Question: I have a listview where each item has 2 images, one on the right and the other on the left. Between them there is a textview that is filled from data. If text is long then it can continue down but there is a lot of free space just as you can see in the image. I want to use this space also to display text. I have been looking around the web and I have seen things like this <URL> but this is useless. I don't want to lose the control of the images because I need their click method. What is the best way to do it? I have thought that maybe I can put a textview between images and an other down and when the first is filled continue in the second one but how can I know how many letters can keep the first textview?
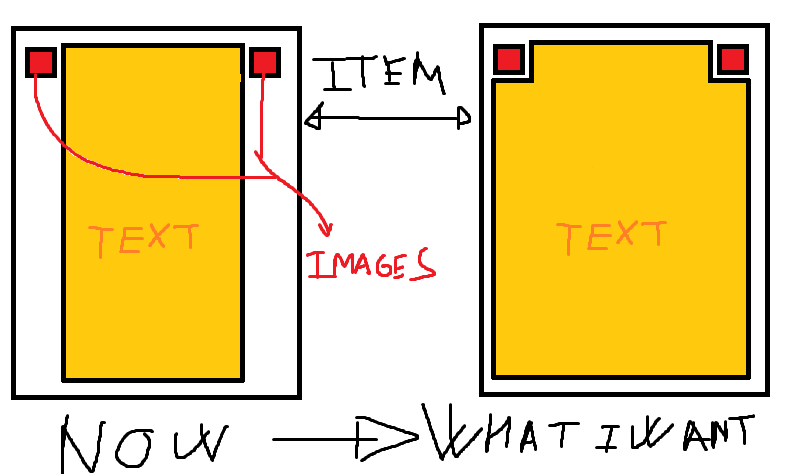
Answer: I don't understand why 'FlowTextView' (that you linked to) won't work for you. It's derived from 'RelativeLayout' and flows text around any child views. The child views can be your images, positioned as you normally would in a 'RelativeLayout'. Their 'onClick' methods should work just fine.
'''
<com.pagesuite.flowtext.FlowTextView
android:id="@+id/tv"
android:layout_width="fill_parent"
android:layout_height="wrap_content"
android:id="@+id/the_text >
<ImageView
android:layout_width="wrap_content"
android:layout_height="wrap_content"
android:layout_alignParentLeft="true"
android:layout_alignParentTop="true"
android:onClick="onTopLeftClick"
android:src="@drawable/top_left_image" />
<ImageView
android:layout_width="wrap_content"
android:layout_height="wrap_content"
android:layout_alignParentRight="true"
android:layout_alignParentTop="true"
android:onClick="onTopRightClick"
android:src="@drawable/top_right_image" />
</com.pagesuite.flowtext.FlowTextView>
'''
You will need to set the text in code, or else extend 'FlowTextView' and define your own custom attribute(s) to do it from xml.